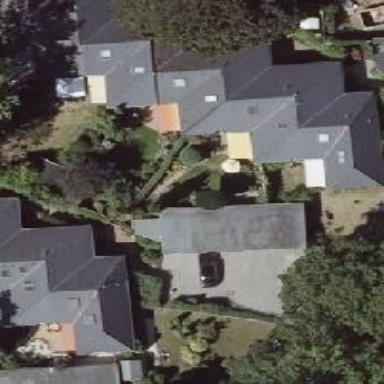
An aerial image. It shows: Hipped roof house.